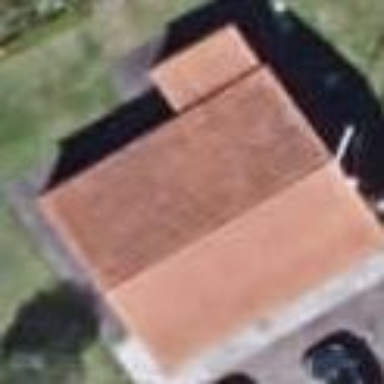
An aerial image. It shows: Simple and straightforward house.